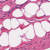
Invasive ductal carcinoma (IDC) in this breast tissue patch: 0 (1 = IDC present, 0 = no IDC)